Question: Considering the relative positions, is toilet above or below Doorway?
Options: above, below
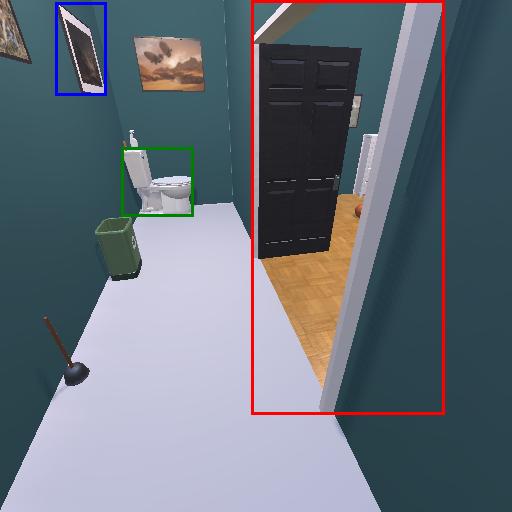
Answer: above